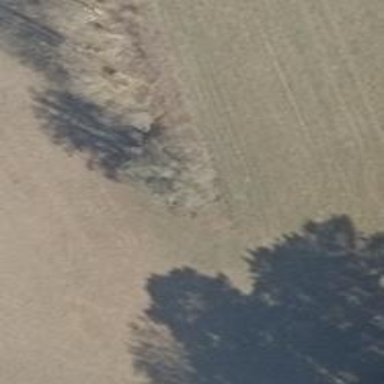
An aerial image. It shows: Row of deciduous trees.